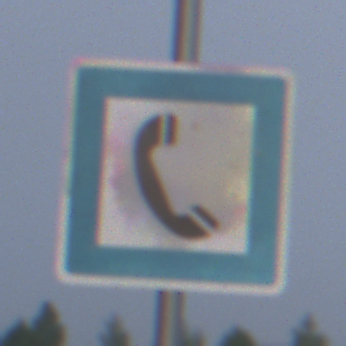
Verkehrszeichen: Fernsprecher
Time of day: SunriseSunset
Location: Outdoor (Nature)
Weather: Overcast
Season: NotSpecified
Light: Natural